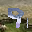
Label: 9